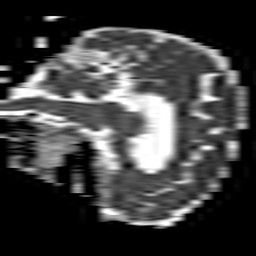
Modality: ADC
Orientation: sagittal
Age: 66
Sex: male
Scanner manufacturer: philips
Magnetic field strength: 1.5 T
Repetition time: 4.6 s
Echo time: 0.07505 s